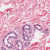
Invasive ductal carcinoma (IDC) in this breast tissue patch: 0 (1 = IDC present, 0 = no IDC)